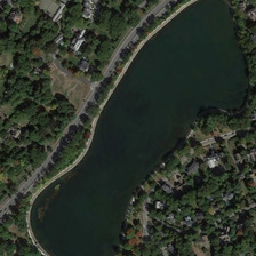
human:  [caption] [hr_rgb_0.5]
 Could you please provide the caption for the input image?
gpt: around the pond are the green grass .

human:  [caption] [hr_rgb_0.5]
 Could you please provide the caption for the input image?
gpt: in the thick forest and the central building .

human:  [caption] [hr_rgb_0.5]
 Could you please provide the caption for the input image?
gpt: There are many buildings next to the pond.

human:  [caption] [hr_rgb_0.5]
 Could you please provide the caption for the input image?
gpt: There are many buildings beside the pond.

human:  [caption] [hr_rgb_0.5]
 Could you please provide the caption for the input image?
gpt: there is a green lake, lake around the woods .